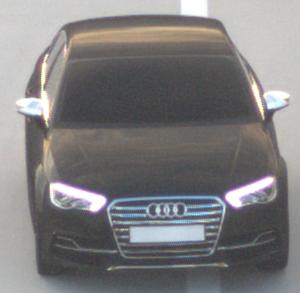
Make: Audi
Model: S3
Detailed model: 8V
Model produced from: 2013
Model produced until: 2020
Doors: 4
Color: black
Road condition: dry road
Daytime: sunrise or sunset
Contrast: medium contrast